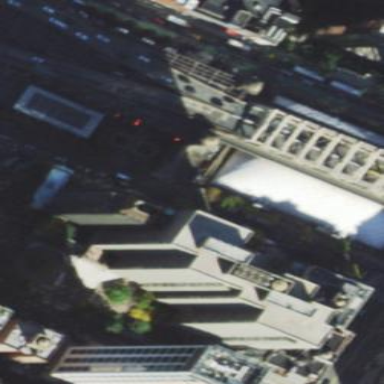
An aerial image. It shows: Part of building with flat concrete roof.